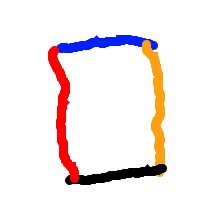
Shape: rectangle